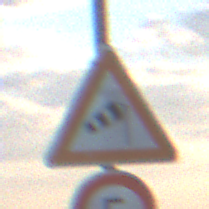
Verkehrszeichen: SeitenwindVonRechts
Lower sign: Geschwindigkeit5
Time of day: SunriseSunset
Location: Outdoor (Nature)
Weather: PartlyCloudy
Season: NotSpecified
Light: Natural